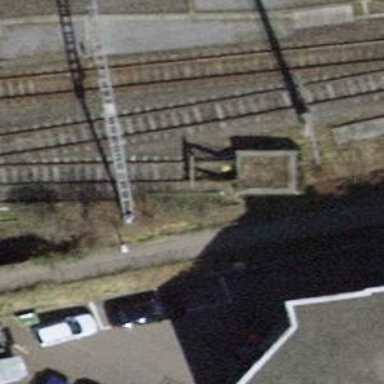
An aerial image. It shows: Railway buffer stop.